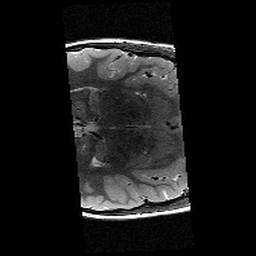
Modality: T2w
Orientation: axial
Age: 11
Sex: male
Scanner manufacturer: siemens
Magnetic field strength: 3 T
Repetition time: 9.23 s
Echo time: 0.067 s